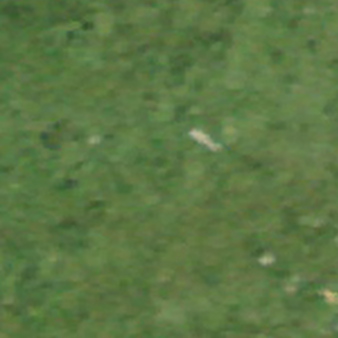
Label: other